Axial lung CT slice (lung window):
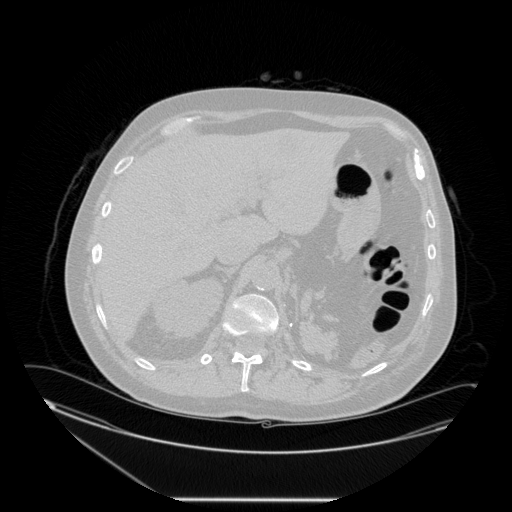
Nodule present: no